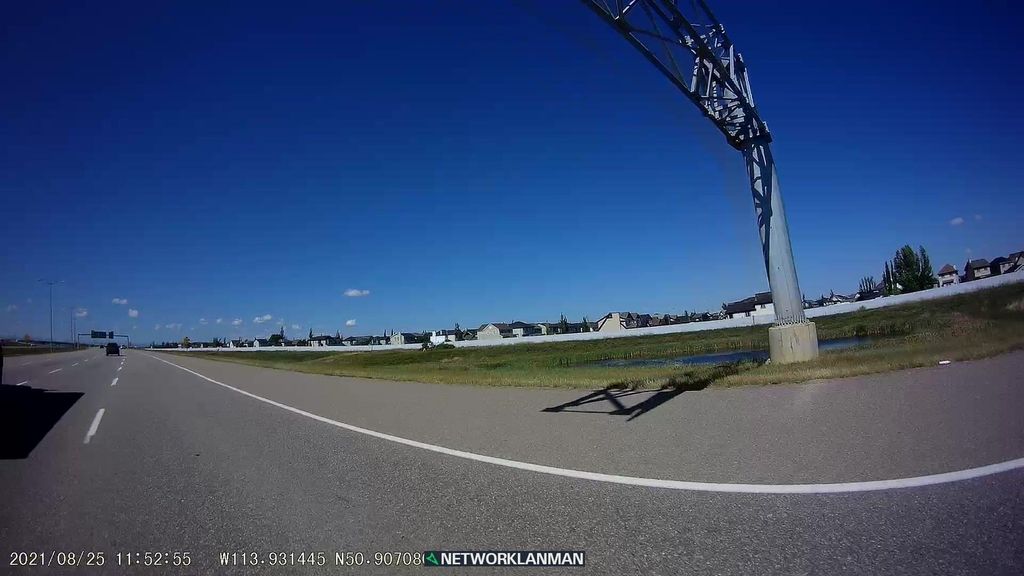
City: calgary